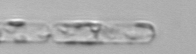
Label: Dactyliosolen_fragilissimus